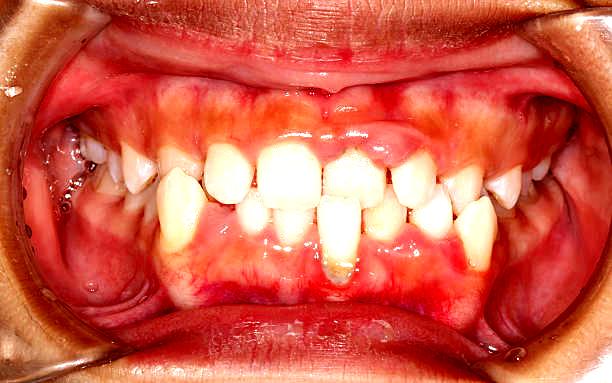
Condition: Gingivitis